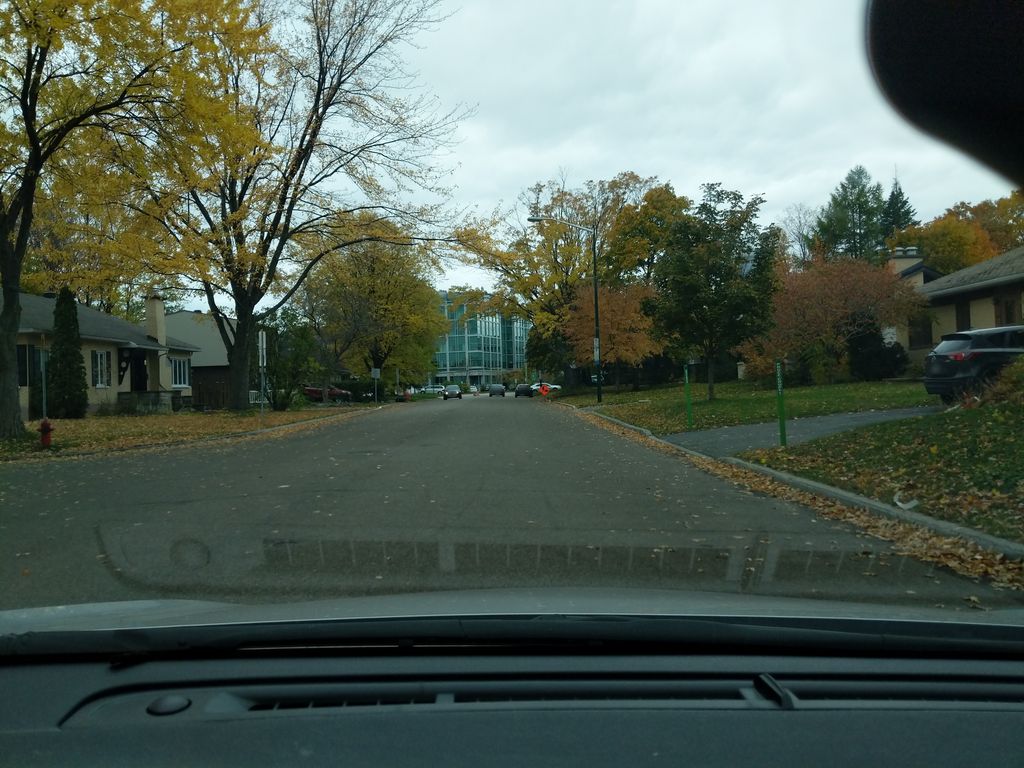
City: quebec_city